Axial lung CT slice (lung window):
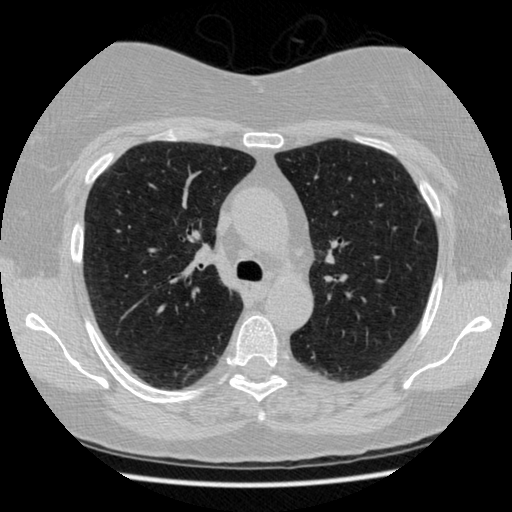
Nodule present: no